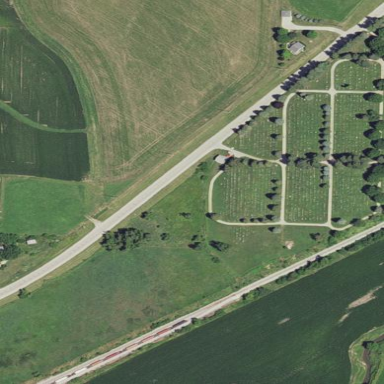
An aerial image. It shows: Cemetery.